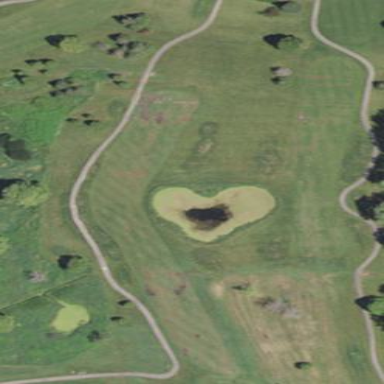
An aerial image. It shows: Golf fairway surrounded by grass.